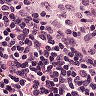
Metastatic tissue present: no